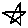
Label: star